Question: I'm in dead end doing my own version of this <URL>. Its fully working in the IDE, but at devsever it throws following error.

'''
if (src != null && !canCast(src, dstId)) {
throw new ClassCastException();
}
'''
canCast() returns , because core-drawer-panel is not a JavaString , its HTML. Core-draw-panel can be found in Polymer GitHub.
So what i should do?
Version info:
- - -
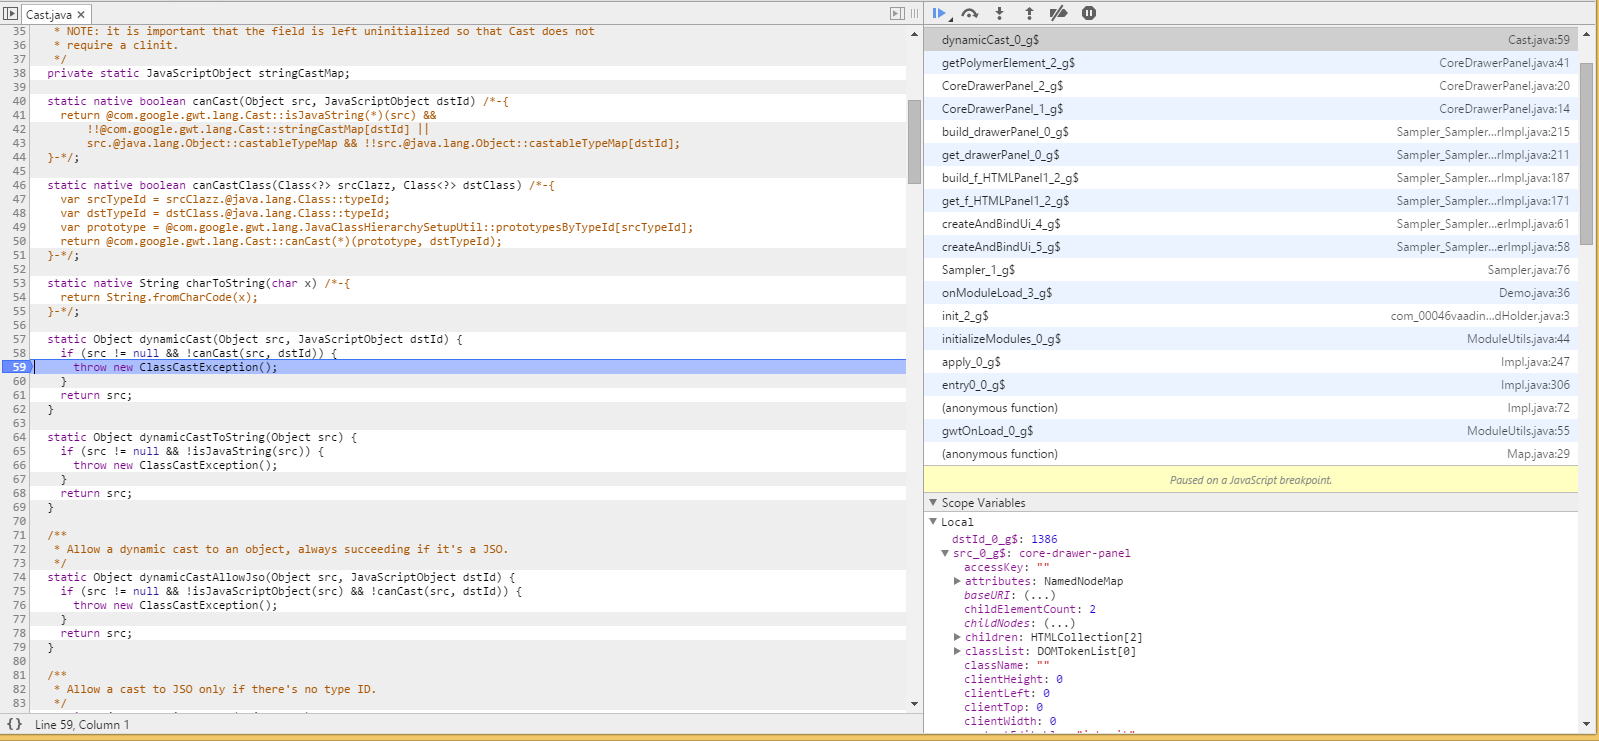
Answer: GWT-Polymer uses a new feature in GWT called <URL>, so I think the error you are getting is because you are not using the compiler flag to enable it.
Try to add to your compiler the option:
'''
-XjsInteropMode JS
'''
BTW, gwt-polymer is using gwt-2.8.0-SNAPSHOT which have last features, so probably you have to depend in your project on the snapshot.